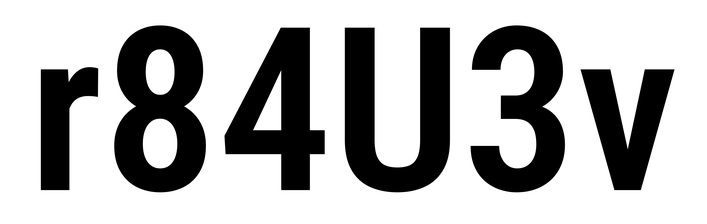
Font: Roboto_Condensed_SemiBold